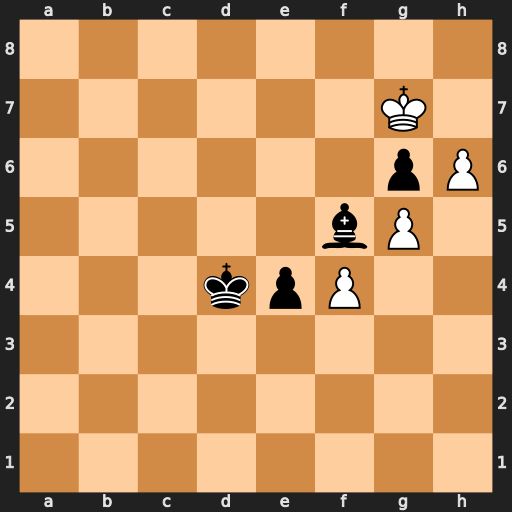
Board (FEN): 8/6K1/6pP/5bP1/3kpP2/8/8/8
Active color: w
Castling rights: -
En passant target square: -
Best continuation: h7 e3 h8=Q